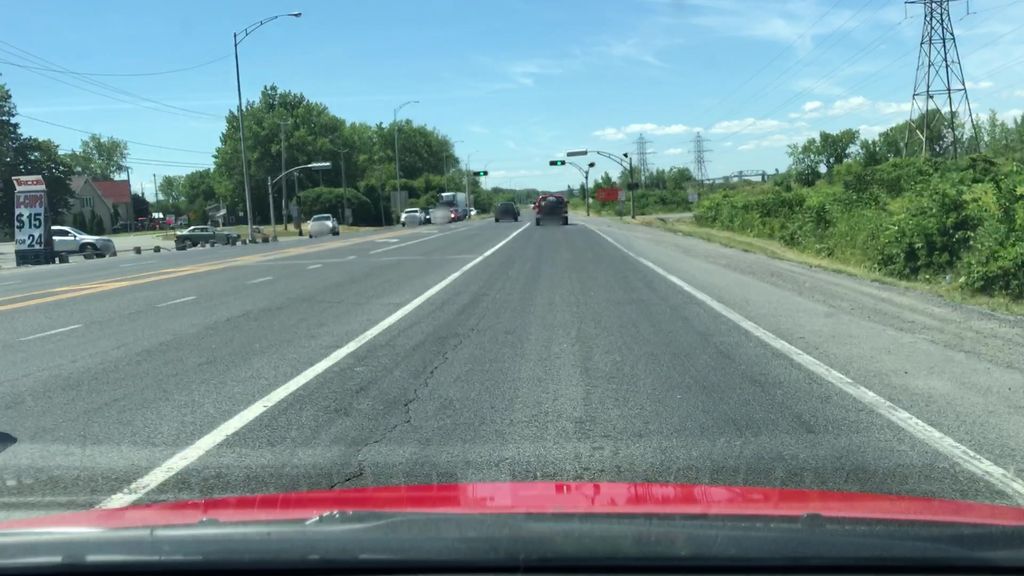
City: montreal